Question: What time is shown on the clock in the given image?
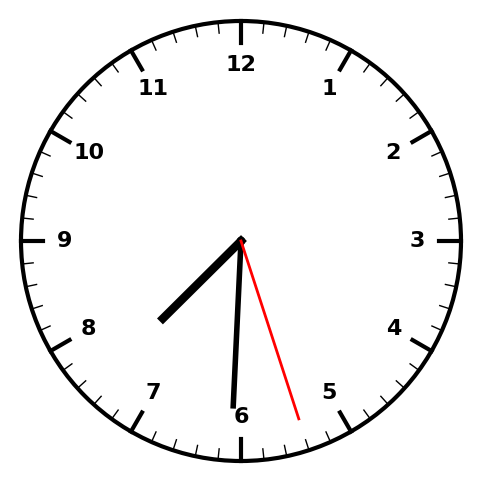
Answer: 07:30:27